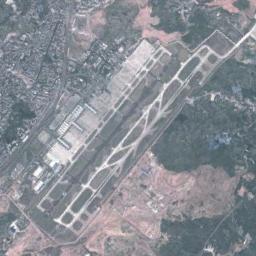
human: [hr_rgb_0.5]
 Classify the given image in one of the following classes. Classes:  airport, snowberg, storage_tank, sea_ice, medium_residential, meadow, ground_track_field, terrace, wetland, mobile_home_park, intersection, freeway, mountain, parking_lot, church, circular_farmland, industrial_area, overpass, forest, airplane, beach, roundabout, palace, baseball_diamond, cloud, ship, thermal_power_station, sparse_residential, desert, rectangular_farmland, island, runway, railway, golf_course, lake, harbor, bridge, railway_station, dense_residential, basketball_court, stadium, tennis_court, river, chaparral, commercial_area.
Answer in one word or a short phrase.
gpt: airport